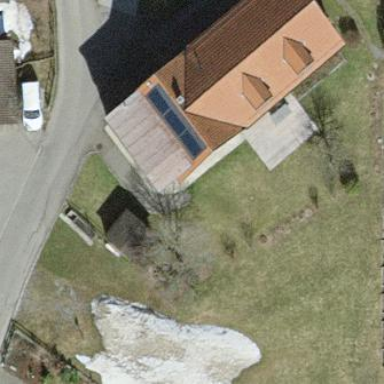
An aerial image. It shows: Simple and straightforward house.